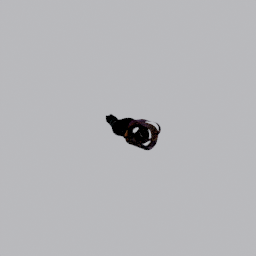
Label: people